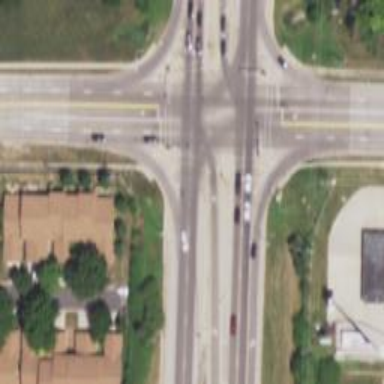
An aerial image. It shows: Crossing with line markings on the road.